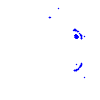
Particle: kaon